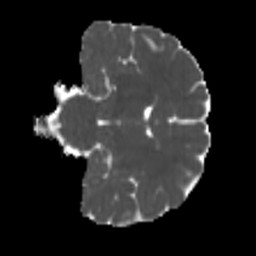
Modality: MD
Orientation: coronal
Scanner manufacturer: siemens
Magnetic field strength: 3 T
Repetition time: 4 s
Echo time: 0.0594 s